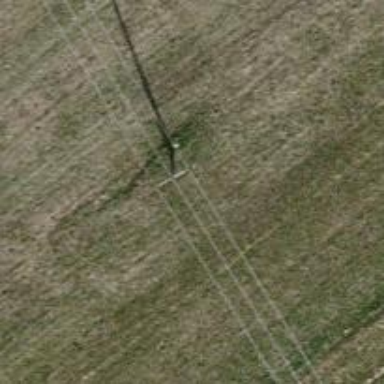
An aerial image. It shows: Power pole.